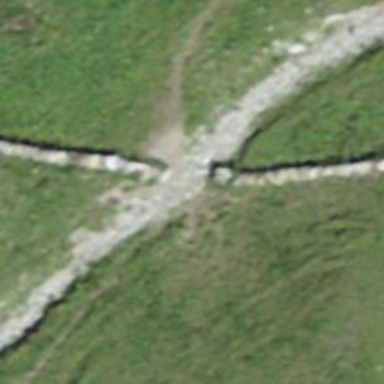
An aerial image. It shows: Dry stone wall barrier.